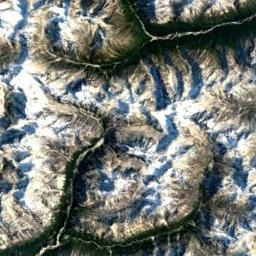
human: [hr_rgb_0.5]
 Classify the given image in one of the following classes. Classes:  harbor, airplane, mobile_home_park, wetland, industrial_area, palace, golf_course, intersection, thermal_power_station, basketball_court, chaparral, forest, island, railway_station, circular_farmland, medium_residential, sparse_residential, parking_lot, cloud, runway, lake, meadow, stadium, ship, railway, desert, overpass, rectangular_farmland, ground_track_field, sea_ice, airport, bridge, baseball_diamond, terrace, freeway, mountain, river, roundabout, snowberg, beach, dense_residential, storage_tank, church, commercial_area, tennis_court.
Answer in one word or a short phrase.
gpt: snowberg